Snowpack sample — Loveland Pass, Silver Plume, Colorado, USA (1/12/25, 11:40 AM MST)
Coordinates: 39.66, -105.88
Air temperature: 7 °F
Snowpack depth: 140 cm
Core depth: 10 cm
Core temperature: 41 °F
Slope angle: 11°, slope face: 30°
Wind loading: high
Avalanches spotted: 2
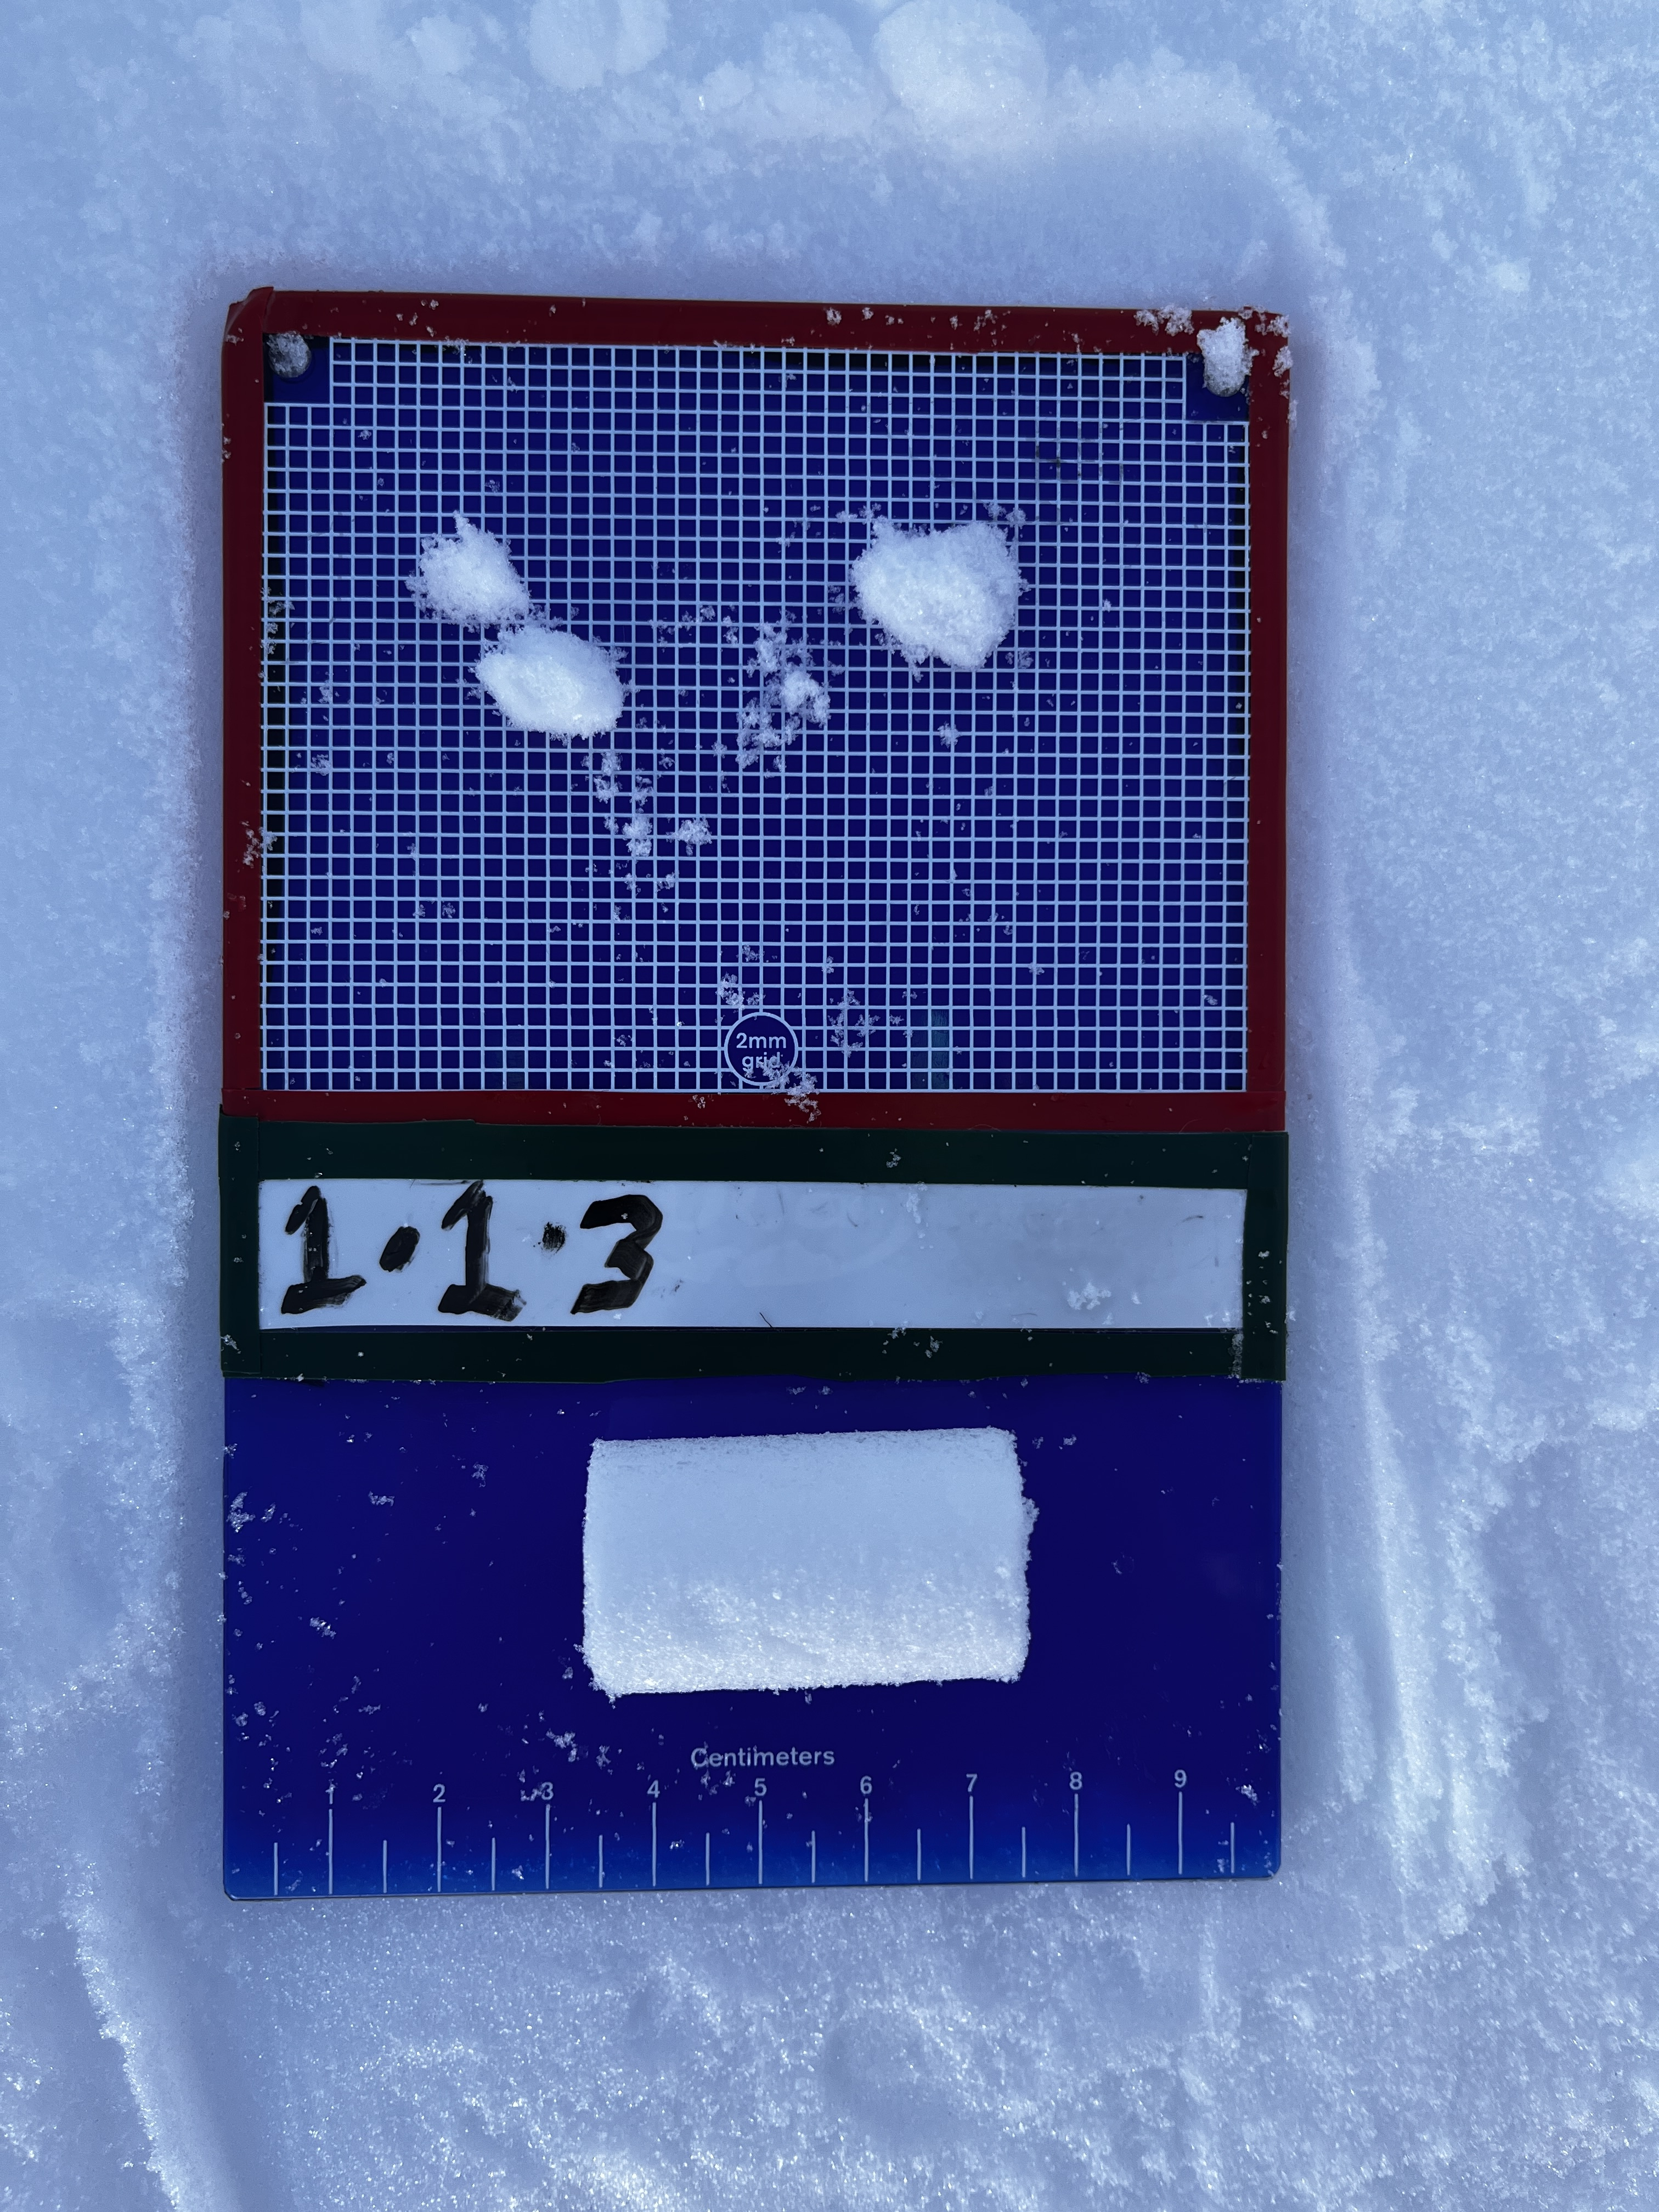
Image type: crystal_card
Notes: Pilot using slightly modified coring method that took too large segment for snow profile picturing, advised not to use in higher level models. Two avalanche on south face nearby, partially cloudy with light snow in the last 24 hours. Lots of wind loading on eastern features.